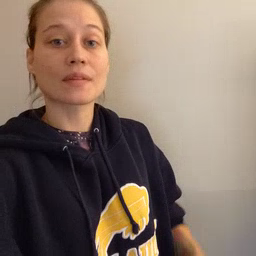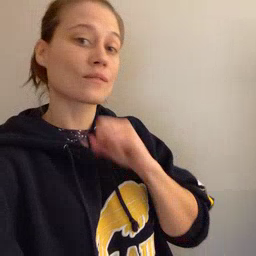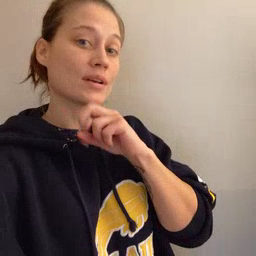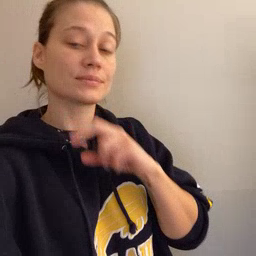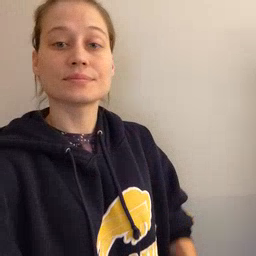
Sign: frog